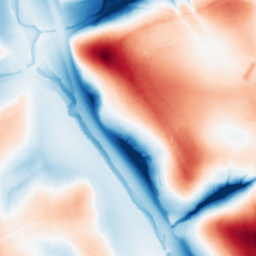
Category: classical
Decomposition family: uniform
Decomposition parameters: size: 100
Upsampling method: quintic
Upsampling parameters: scale: 4
Upsampling scale: 4